Question: I have a numerical dependent varible and one categorical independent variable with 3 levels (x1, x2 and x3).
corresponds to the measurement of a sensor and to three measurement conditions. Let's say I measured luminance of () under 3 different conditions (: x1, x2 and x3).
I'm using the statsmodels python library to perform a regression (how measurement conditions affect luminance)
'''
res = smf.ols(formula='Y ~ C(X)', data=df_cont).fit()
'''
Now I need to plot the regression results (linear fit) and the "raw" data on the same plot. The plot I have in mind is something like this mock example:
[
I've tried the statsmodels 'plot_fit' and 'albine_plot' but have not managed to make it work. I've tried to follow <URL> but I'm still not able to do it.
Any idea on how to accomplish this would be very welcome!
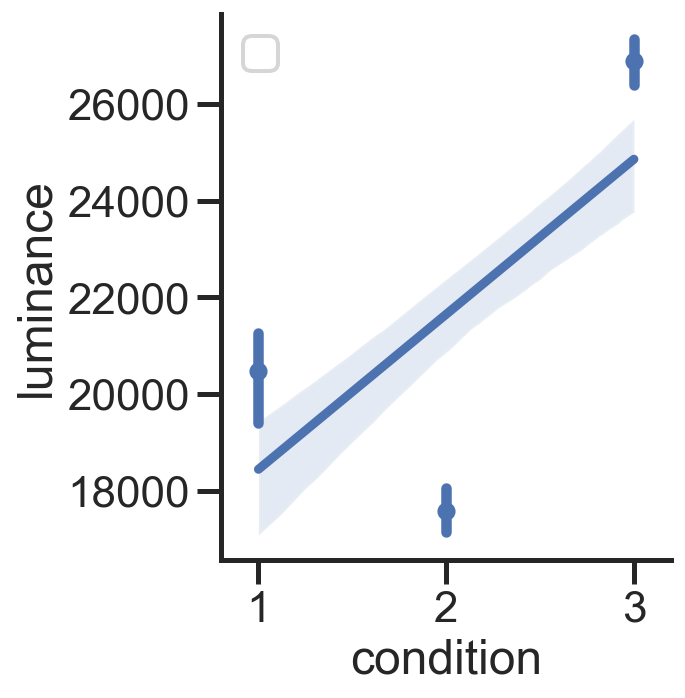
Answer: When you fit a linear model like you did, you are estimating a mean for every category, it is a not a slope and intercept fit through all your data points,for example:
'''
import pandas as pd
import matplotlib.pyplot as plt
import seaborn as sns
import statsmodels.api as sm
import numpy as np
import statsmodels.formula.api as smf
df = pd.DataFrame({'Y':np.random.normal(np.repeat([0,1.5,2.5],20),1,60),
'X':np.repeat(['x1','x2','x3'],20)})
df['X'] = pd.Categorical(df['X'],categories=['x1','x2','x3'])
res = smf.ols(formula= "Y ~ X",data=df).fit()
res.summary()
coef std err t P>|t| [0.025 0.975]
Intercept -0.0418 0.233 -0.180 0.858 -0.508 0.424
X[T.x2] 1.3507 0.329 4.102 0.000 0.691 2.010
X[T.x3] 2.5947 0.329 7.880 0.000 1.935 3.254
'''
To plot these results, you can do:
'''
fig, ax = plt.subplots()
sns.scatterplot(data=df,x = "X",y = "Y",ax=ax)
ncat = len(res.params)
ax.scatter(x = np.arange(ncat)+0.1,y = res.params , color = "#FE9898")
ax.vlines(x = np.arange(ncat)+0.1,
ymin = res.conf_int().iloc[:,0],
ymax = res.conf_int().iloc[:,1],
color = "#FE9898")
'''
<URL>
If you really have to force a line, bear in mind this does not come from the regression you've just shown:
'''
sns.regplot(x = df['X'].cat.codes,y = df['Y'],ax=ax,scatter=False,color="#628395")
fig
'''
<URL>